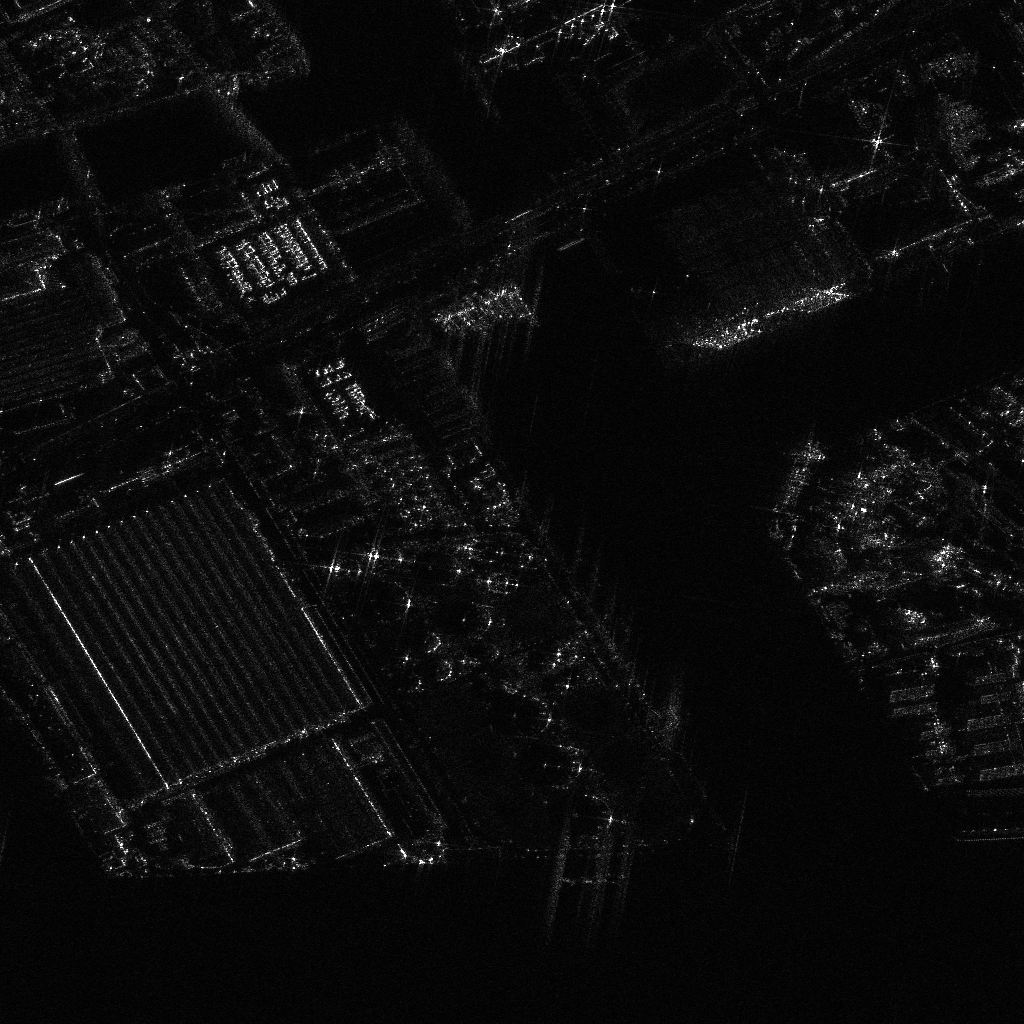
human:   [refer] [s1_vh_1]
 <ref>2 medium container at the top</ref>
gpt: <box>[[47, 28, 52, 29, 50], [45, 28, 50, 30, 50]]</box>

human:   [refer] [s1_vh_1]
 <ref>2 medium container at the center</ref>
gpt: <box>[[43, 29, 48, 31, 50], [41, 30, 46, 32, 50]]</box>

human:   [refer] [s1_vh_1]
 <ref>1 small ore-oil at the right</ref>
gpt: <box>[[74, 22, 76, 38, 64]]</box>